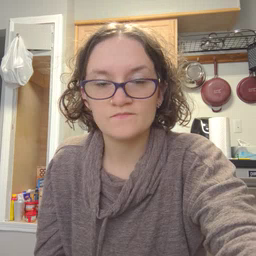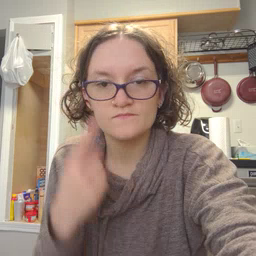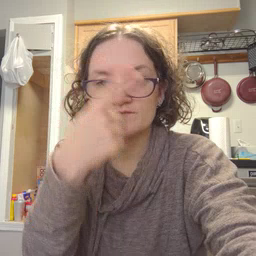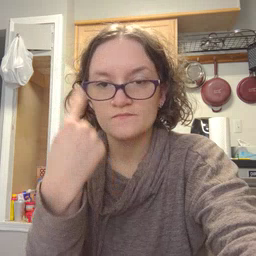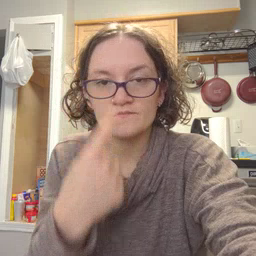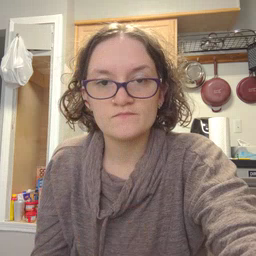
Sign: face